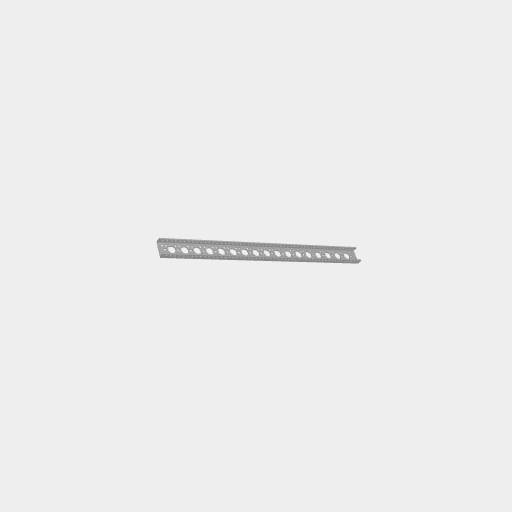
Part: MiniLowSideUChannel17H